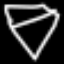
Label: diamond